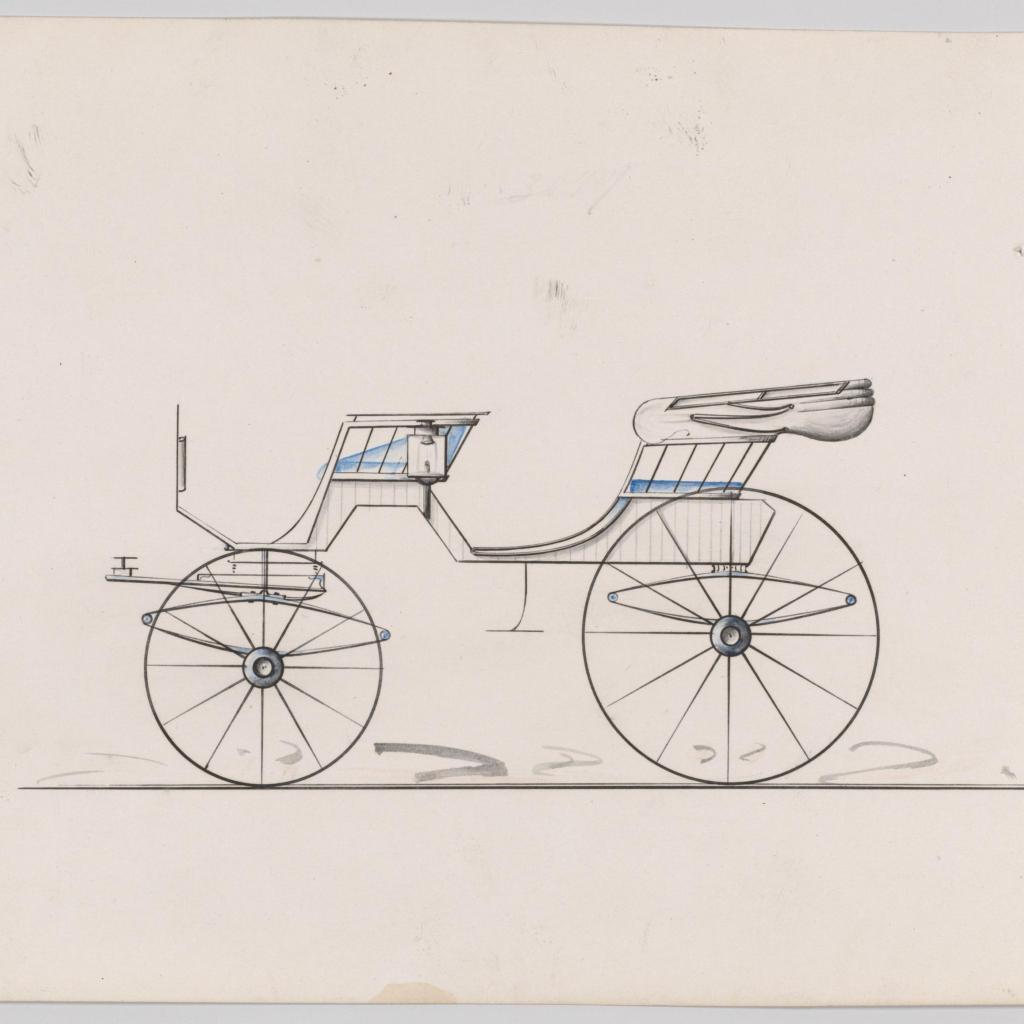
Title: Design for 2 seat Phaeton, no. 3097a
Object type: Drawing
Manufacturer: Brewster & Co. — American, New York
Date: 1875
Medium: Graphite, pen and black ink, watercolor and gouache.
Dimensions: Sheet: 6 1/4 x 9 1/4 in. (15.9 x 23.5 cm)
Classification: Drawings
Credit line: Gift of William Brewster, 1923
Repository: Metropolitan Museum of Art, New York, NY